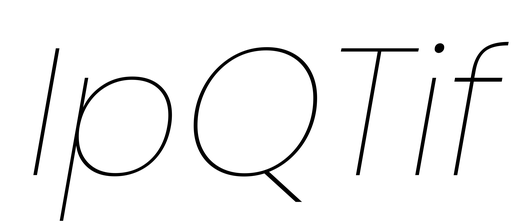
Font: Poppins-ThinItalic